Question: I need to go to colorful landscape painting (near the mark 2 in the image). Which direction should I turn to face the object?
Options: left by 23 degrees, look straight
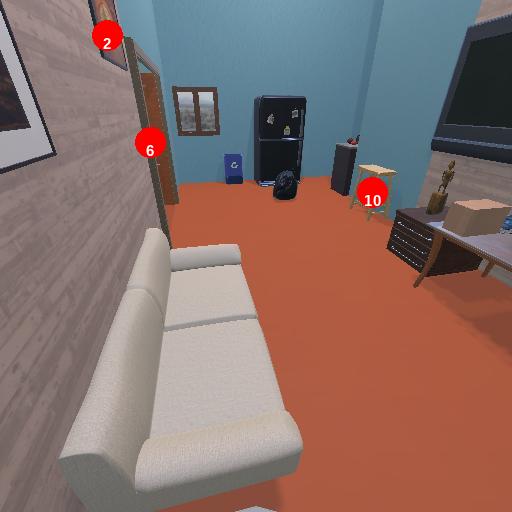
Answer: left by 23 degrees